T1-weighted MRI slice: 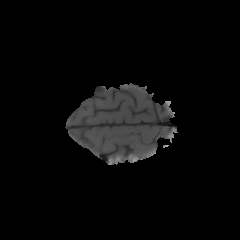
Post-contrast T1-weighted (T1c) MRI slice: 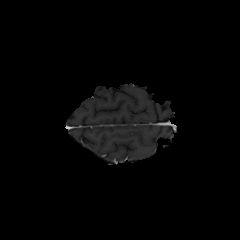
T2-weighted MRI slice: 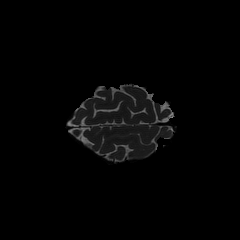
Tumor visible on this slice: no